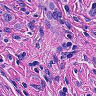
Metastatic tissue present: yes